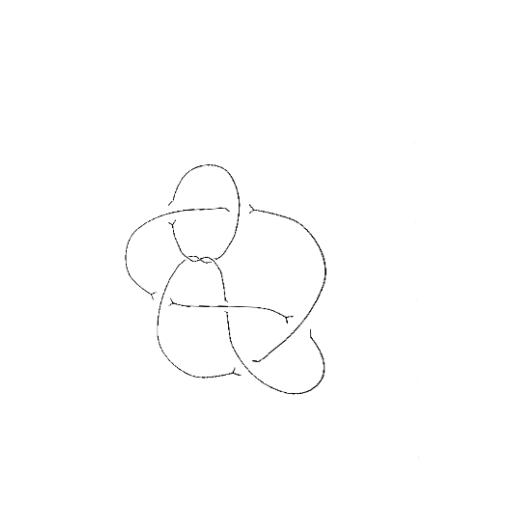
Crossing number: 9